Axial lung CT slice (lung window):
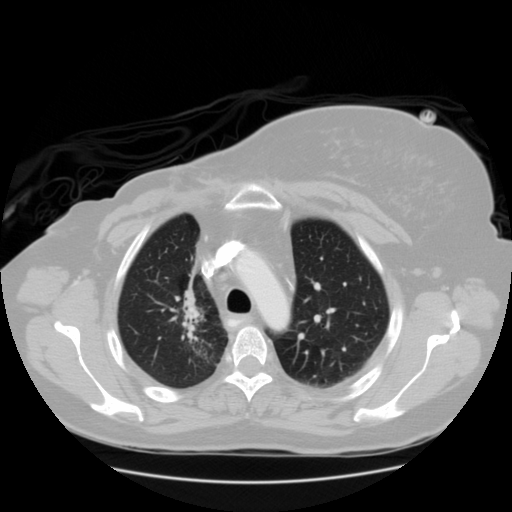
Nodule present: no